Question: I have a repo with binary files in it that I need.
I can
'''
git checkout tags/thetagoftherelease
'''
which seems to checkout the correct tag, but does not pull down the binary files. How can I pull down the binary files that were added to the release (the green boxes on the release)?
Added picture of binary files in a release.

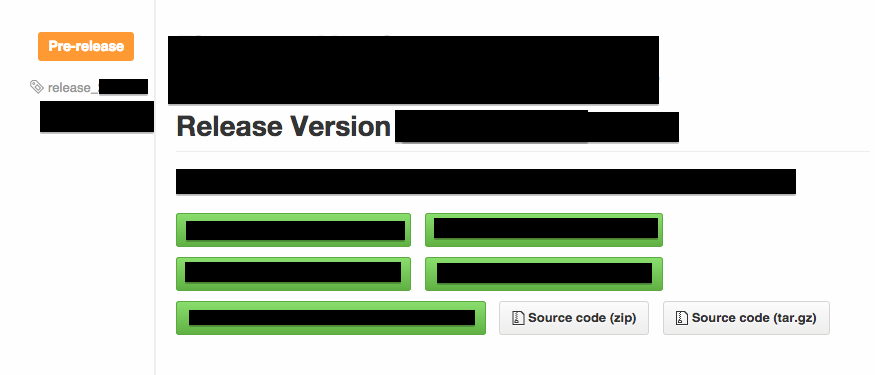
Answer: I've tried for days trying to find the proper answer to this, and finally I figured out how to do this via the curl command. It's a 3-step process.
First, to get a list of the assets for the latest release:
'''
curl -H "Authorization: token YOURGITHUBTOKEN" https://api.github.com/repos/NAME/REPO/releases/latest
'''
Then in the JSON, look up the url of the asset you want. For example it would look like:
'''
"url": "https://api.github.com/repos/NAME/REPO/releases/assets/<PHONE>"
'''
Then you pass this to another curl command to retrieve the actual URL, which is actually a link to an Amazon S3 file.
'''
curl -H "Authorization: token YOURGITHUBTOKEN" -H "Accept:application/octet-stream" -i https://api.github.com/repos/NAME/REPO/releases/assets/<PHONE>
'''
The URL will be in the "location" field of the HTTP response, and then use curl to get the file like this:
'''
curl "https://github-cloud.s3.amazonaws.com...." -i -o FILENAME
'''